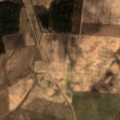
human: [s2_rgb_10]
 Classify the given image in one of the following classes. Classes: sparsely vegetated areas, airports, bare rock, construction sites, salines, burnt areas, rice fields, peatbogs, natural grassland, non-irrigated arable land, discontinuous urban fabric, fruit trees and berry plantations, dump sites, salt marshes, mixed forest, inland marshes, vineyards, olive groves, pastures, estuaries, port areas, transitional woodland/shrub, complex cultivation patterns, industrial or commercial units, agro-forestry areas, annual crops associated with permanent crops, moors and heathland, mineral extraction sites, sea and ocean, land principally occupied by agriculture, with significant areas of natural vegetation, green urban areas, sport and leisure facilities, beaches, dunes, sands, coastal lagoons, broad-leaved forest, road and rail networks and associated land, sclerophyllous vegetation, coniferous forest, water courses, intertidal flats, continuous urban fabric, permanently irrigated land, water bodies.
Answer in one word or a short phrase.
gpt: non-irrigated arable land, pastures, land principally occupied by agriculture, with significant areas of natural vegetation, broad-leaved forest